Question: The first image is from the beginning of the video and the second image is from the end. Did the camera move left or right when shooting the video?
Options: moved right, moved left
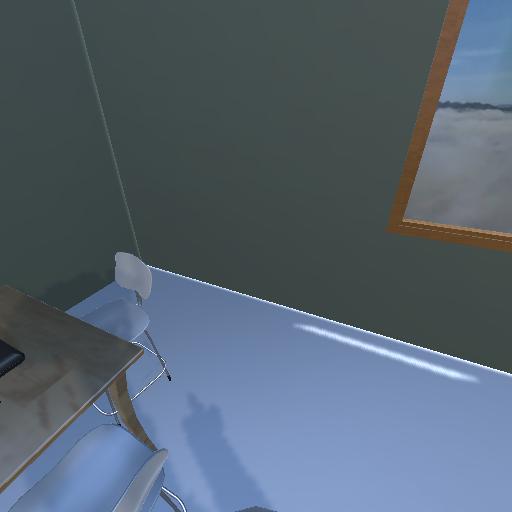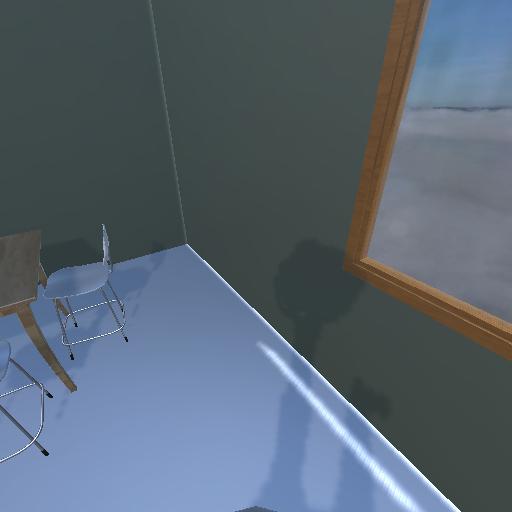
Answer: moved right